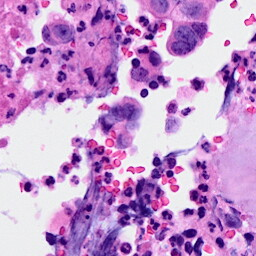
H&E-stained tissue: Breast